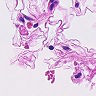
Metastatic tissue present: no